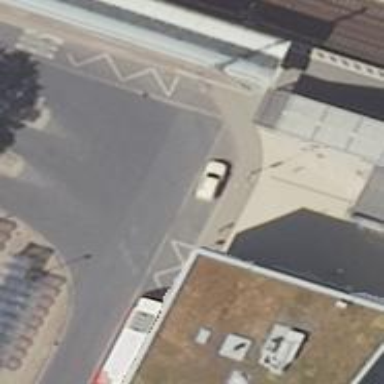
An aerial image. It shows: Taxi stand.